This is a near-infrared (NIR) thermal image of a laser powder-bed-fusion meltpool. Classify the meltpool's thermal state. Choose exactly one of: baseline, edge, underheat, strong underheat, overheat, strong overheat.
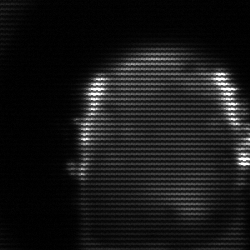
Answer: baseline